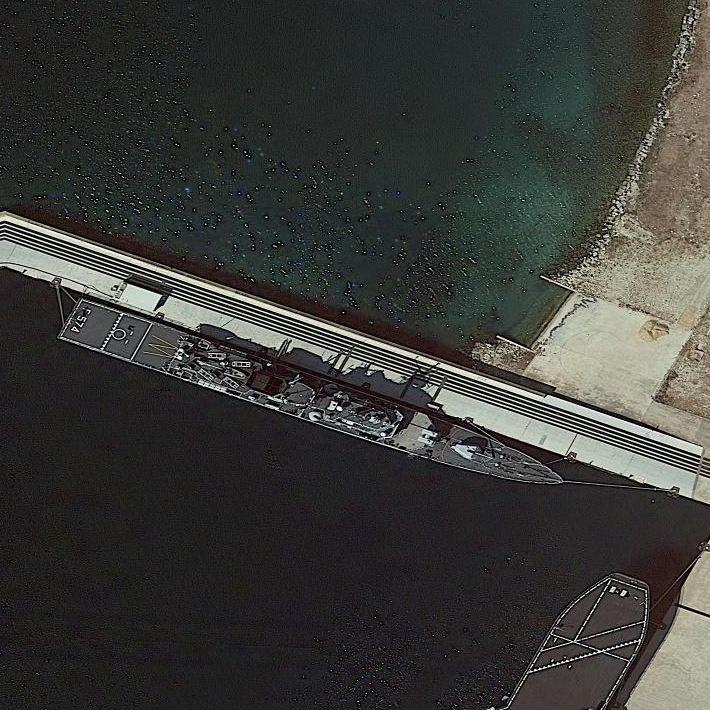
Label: Maestrale-class_frigate